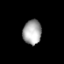
Tissue: prostate
Cell type: Fibroblasts
Senescence score: 0.7424
Nuclear area (px): 441
Mean DAPI intensity: 168.499